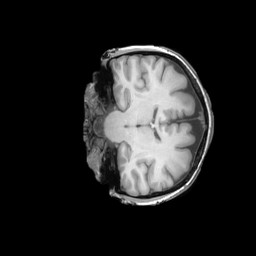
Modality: T1w
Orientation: coronal
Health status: ill
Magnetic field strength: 3 T